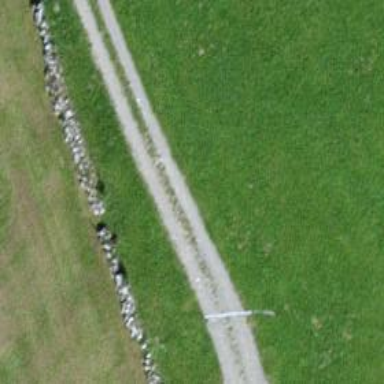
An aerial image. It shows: Driveway leading to service road.